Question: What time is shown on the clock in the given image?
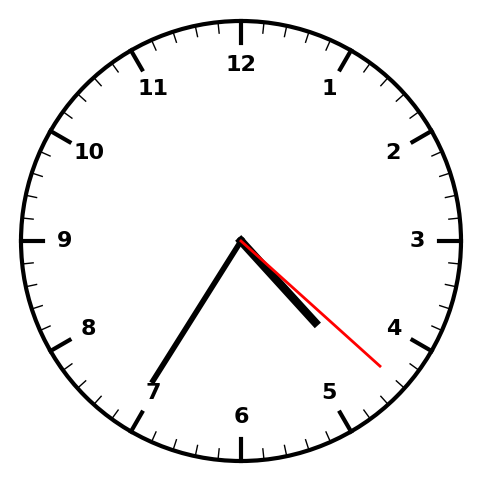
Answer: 04:35:22